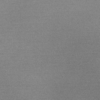
Label: dusty